Question: This is my first Question on StackOverflow.
I'm building a simple website for our neighbors. Now I came to a point where googling doesn't help any more.
Please Help!!!
I have a problem with overlapping / intersecting elements. The weird part is that a .png image 'cuts through' two properties of the same div element that happens to be display:table (the image shoves itself in between background-color and border AND does it in the weirdest way: the white font covers the border, while its brown background sits behind the black border) How is this even possible? Image and div overlap like they're interlocked (picture your index and middle fingers of each hand forming interlocked Vs). 1(top): white font in image; 2: black border of div; 3:background color of image; 4(bottom): background-color of div.
My head explodes. What is going on here and how can I make the image find its right place (behind the whitish background-color of a text box)?
I already tried playing with the z-indices but that didn't seem to help.
'''
<div class="ul_wrap ul_bottom">
<ul>You can Choose between these Complementing Treats:<br><br>
<li>" Coffee-Enriched Scrub</li>
<li>" Skin Whitening Scrub</li>
<li>" Exfoliating Sea Salts</li>
<li>" Essential Oils (Lavender etc.)</li>
</ul>
</div>
'''
The .ul-wrap element is styled with the above-mentioned border / background:
'''
position: relative;
height: 100%;
right: 0;
left: 0;
margin: 0 auto;
display: table;
background-color: rgba(255,255,255,0.4);
border: 1px solid black;
border-radius: 12px;
'''
And more interesting maybe, the z-index:10000 setting for some reason shows with a strikethrough (inactive) and z-index:auto in 'computed style' in Google dev tools (inspect element) ...
The image that messes with it is a simple PNG:
'''
<div class="hover_pic_holder">
<img class="hover_pic" src="img/hover_close.png" />
</div>
'''
with .hover_pic_holder and .hover_pic styled in the following way:
'''
.hover_pic_holder {position:fixed;left:20px; width:5%; height:100%;top:25%;z-index: 10;}
.hover_pic_holder img {position:absolute;margin-top:0 auto; margin-top:0 auto;left:-16px; vertical-
align:center;}
.hover_pic {width:80px;}
'''
Ahh I can now add a file:

Thank you!
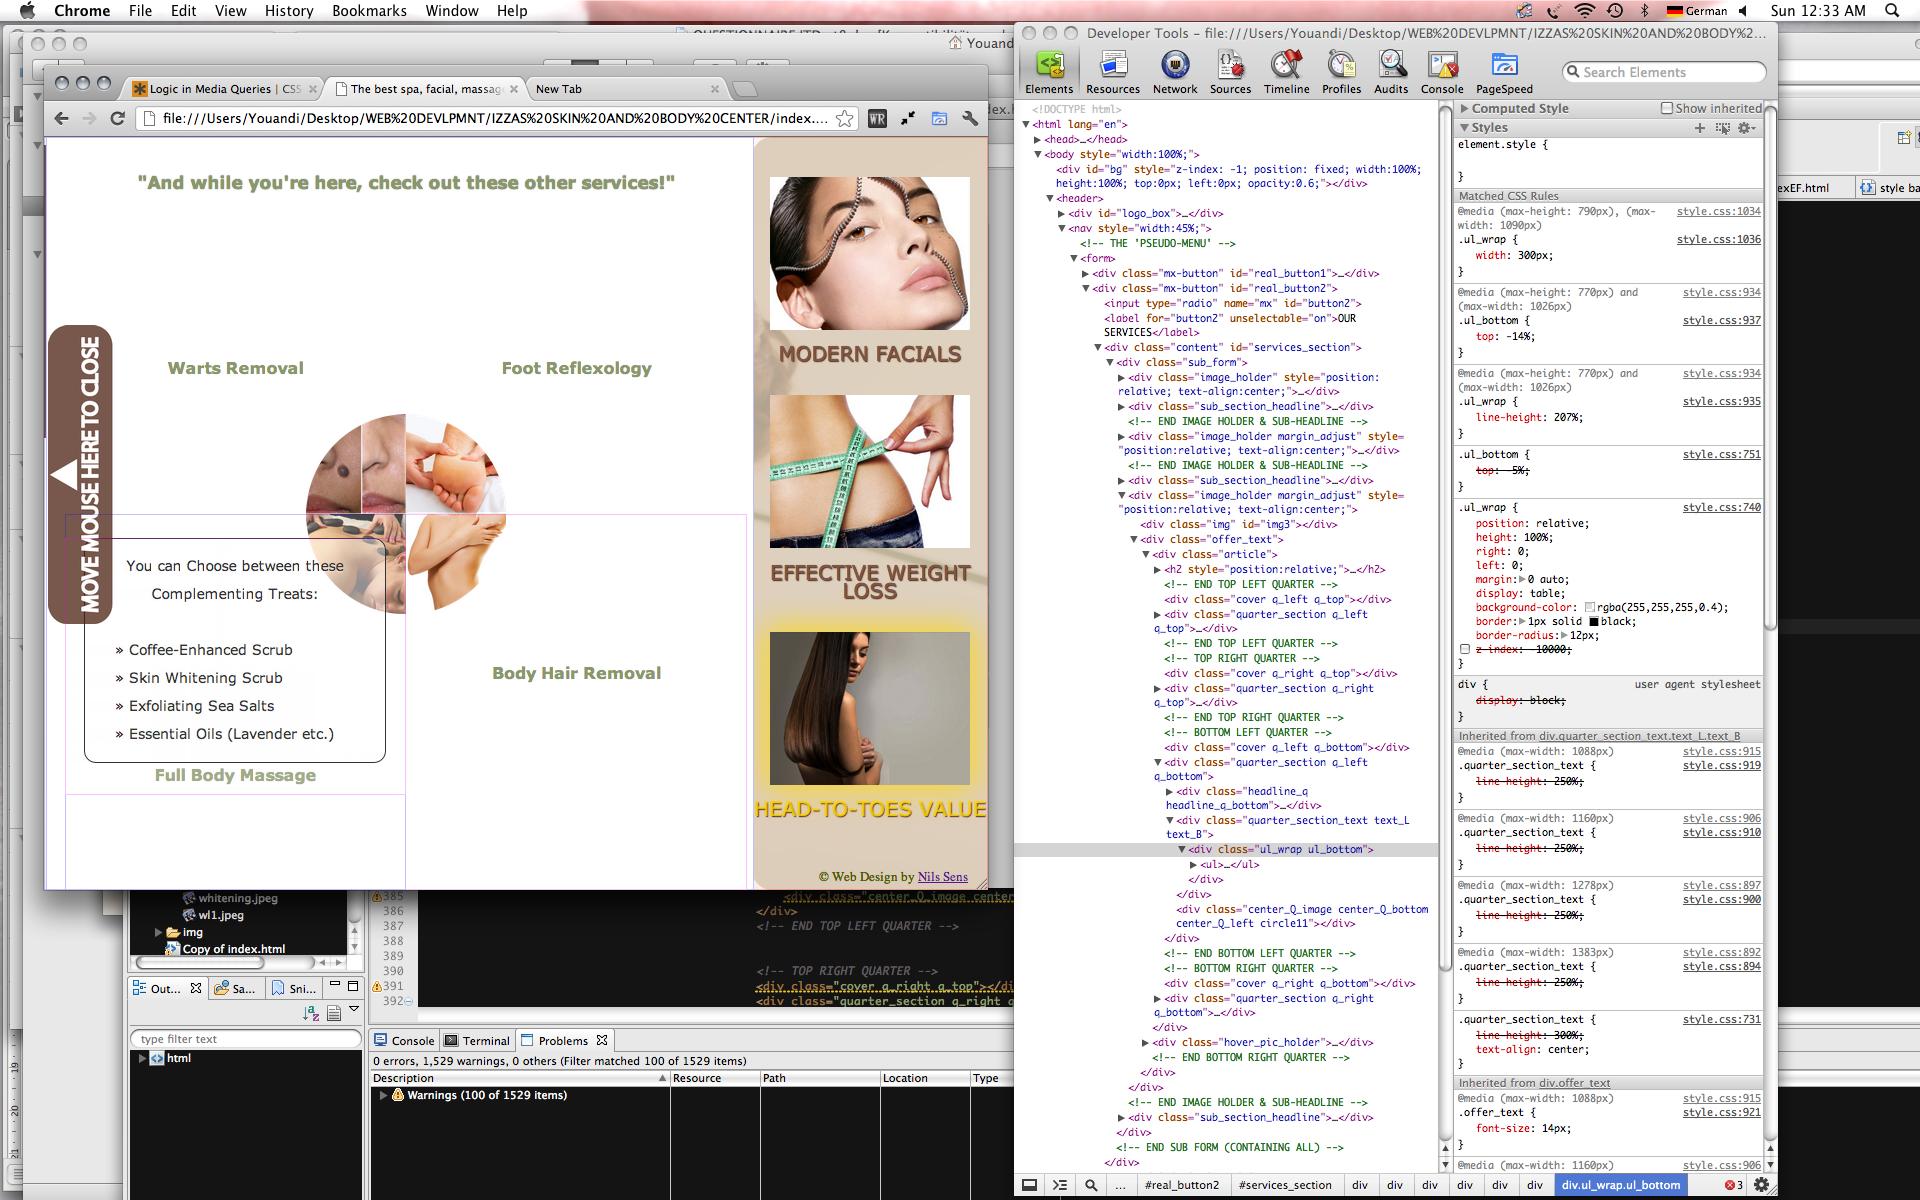
Answer: I would've just put this in a comment but my rep is not 50 yet.
First, we definitely need more code in order to reproduce the issue.
Second, you should code breaks like img tags:
'''
<br />
'''
but you really should be using css to create that space you are looking for anyway
'''
ul li:first-child{
margin-top: 20px;
}
'''
Third, in your css for '.hover_pic_holder img' there is a space after the hyphen in 'vertical-align'
I have made a <URL> with all the code you gave us so far including a hosted image. Go ahead and add all the code needed to reproduce the issue and update the fiddle and give us the link